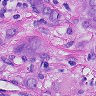
Metastatic tissue present: yes